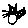
Label: cat